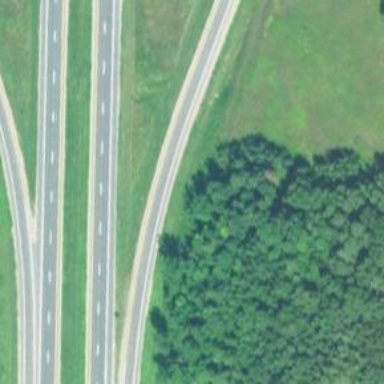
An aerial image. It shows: Trunk link highway.